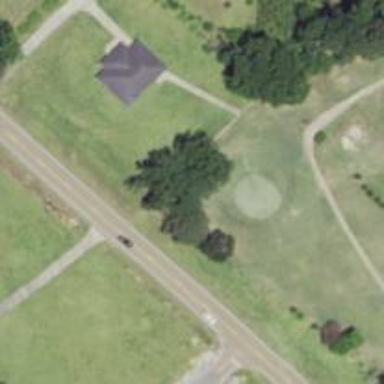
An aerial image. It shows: View of golf hole.